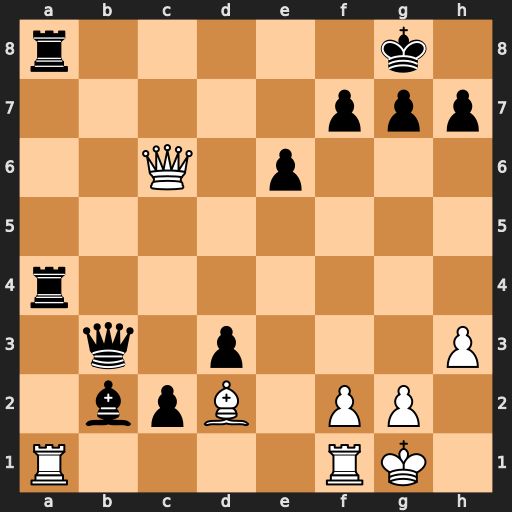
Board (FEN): r5k1/5ppp/2Q1p3/8/r7/1q1p3P/1bpB1PP1/R4RK1
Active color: w
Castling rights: -
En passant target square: -
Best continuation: Qxa8+ Rxa8 Rxa8+ Qb8 Rxb8#